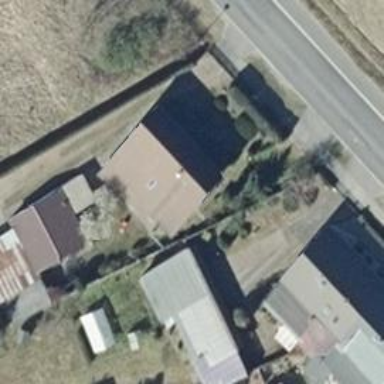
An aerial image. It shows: Detached building.